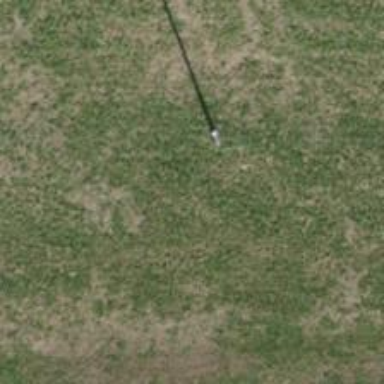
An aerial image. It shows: Power pole.